Question: So for my coding class, i was asked to create a bubble sort method that would take an array that would generate random numbers into the array, and sort them via bubble. I cant seem to get the Array to initialize. problem occurs within the for loop. Help please? The bubble works perfectly fine when i use pre-initialized numbers. Ignore the print statements.

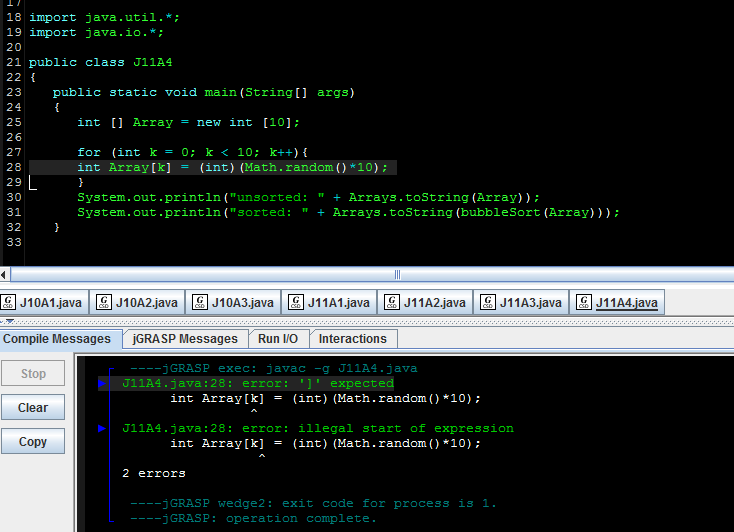
Answer: On line 28, you don't declare the type 'int'. It's already been initialized when the array was created. Just use 'randomNumbers[k] = (int)(Math.random()*10);'
Also, I used 'randomNumbers' instead of 'Array' for a reason. Don't use 'Array' with a capital letter. That is a class name, not a variable. (Worse yet, it's a class that <URL>